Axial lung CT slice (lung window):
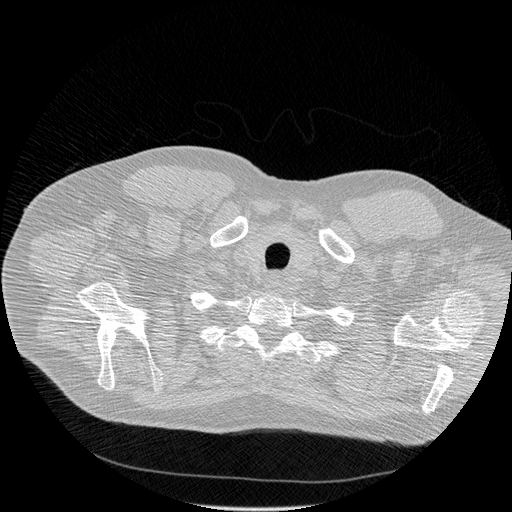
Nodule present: no